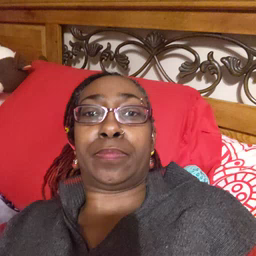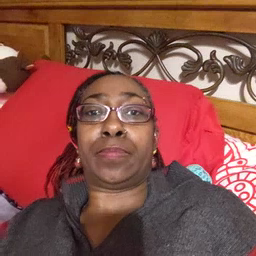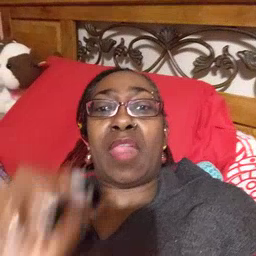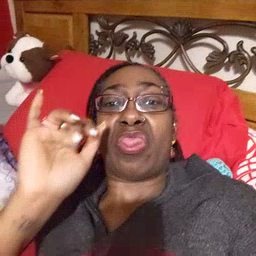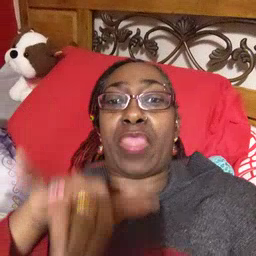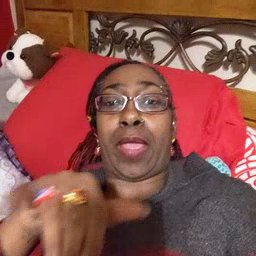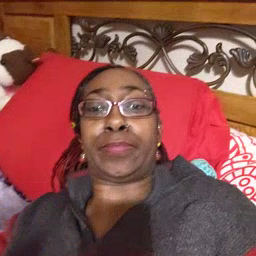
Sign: that